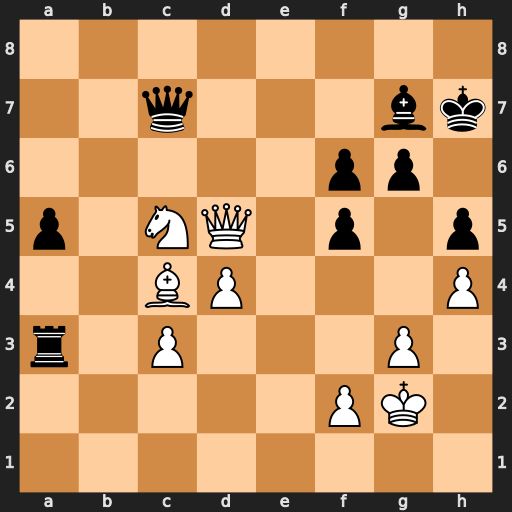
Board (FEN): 8/2q3bk/5pp1/p1NQ1p1p/2BP3P/r1P3P1/5PK1/8
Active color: w
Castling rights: -
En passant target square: -
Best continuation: Qg8+ Kh6 Ne6